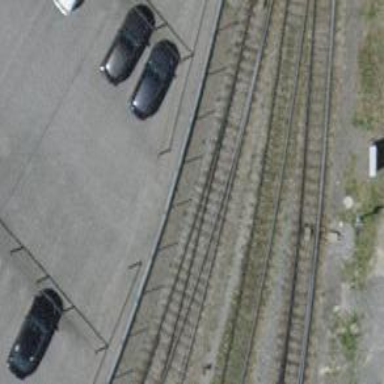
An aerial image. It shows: Railway switch.